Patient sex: M
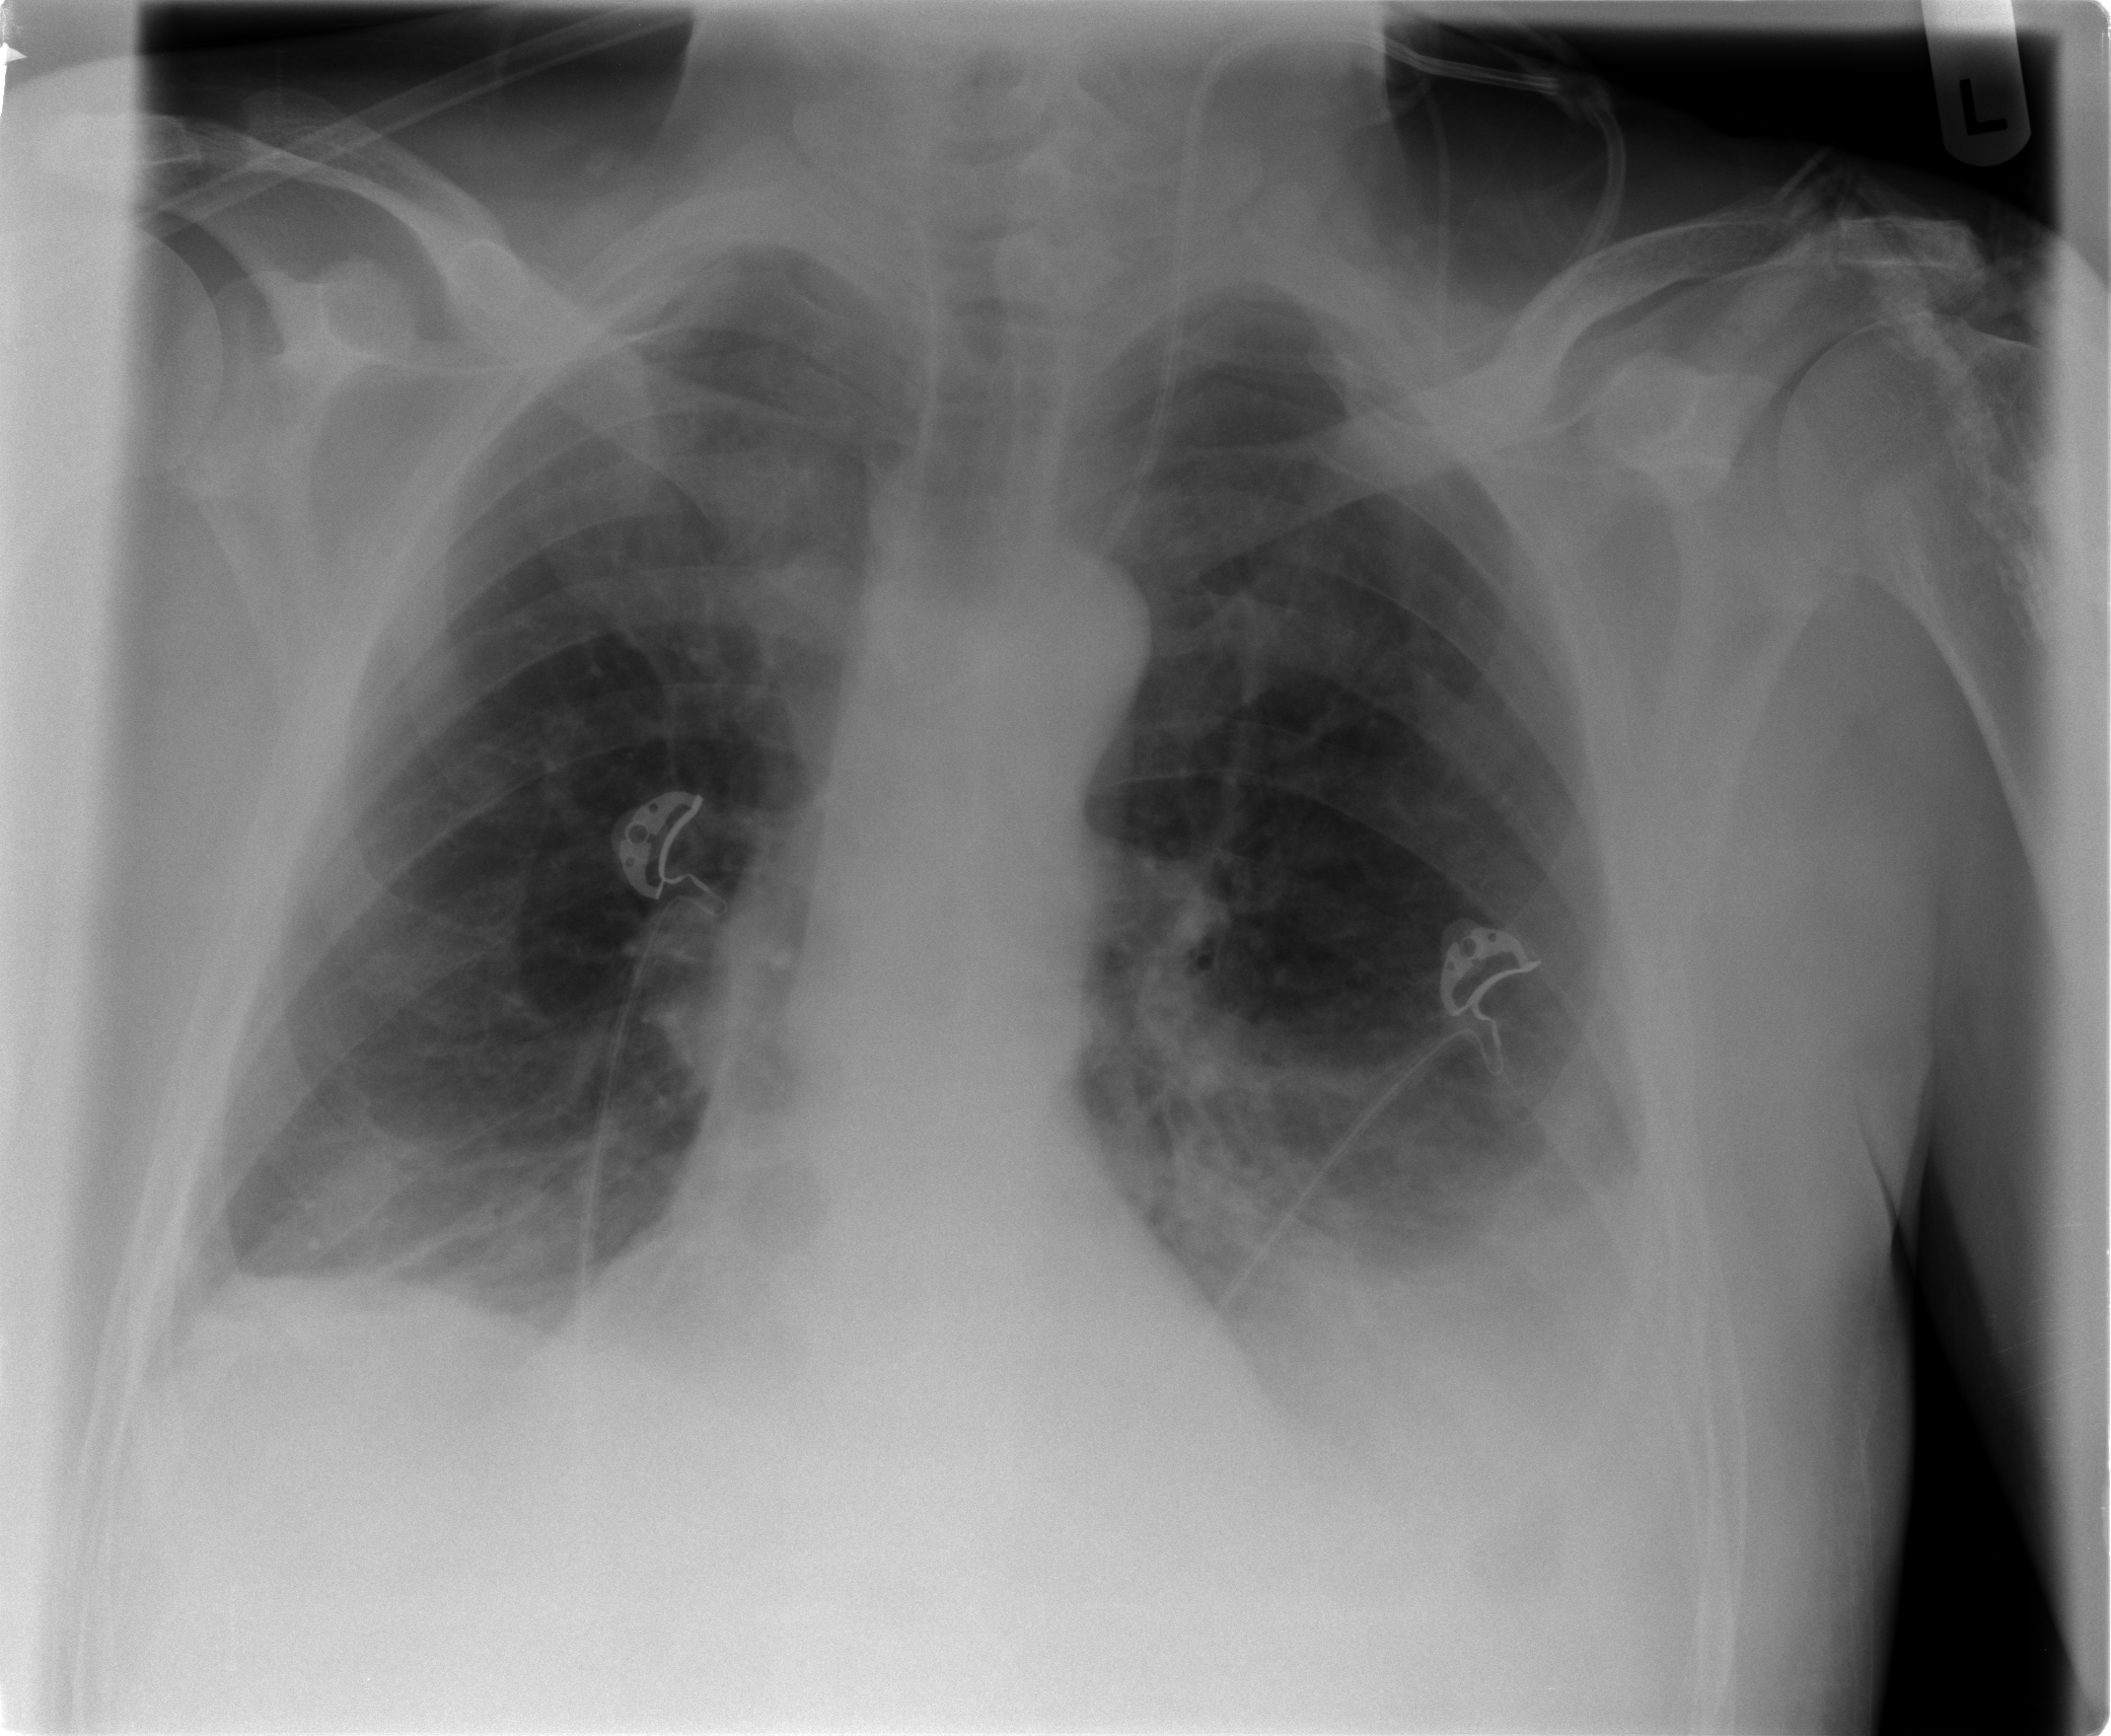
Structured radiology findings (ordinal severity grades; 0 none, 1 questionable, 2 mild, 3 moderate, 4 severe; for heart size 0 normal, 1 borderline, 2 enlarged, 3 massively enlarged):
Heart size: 1
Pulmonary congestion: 0
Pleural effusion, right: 0
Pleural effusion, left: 2
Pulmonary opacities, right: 0
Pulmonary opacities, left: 1
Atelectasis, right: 2
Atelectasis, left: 2